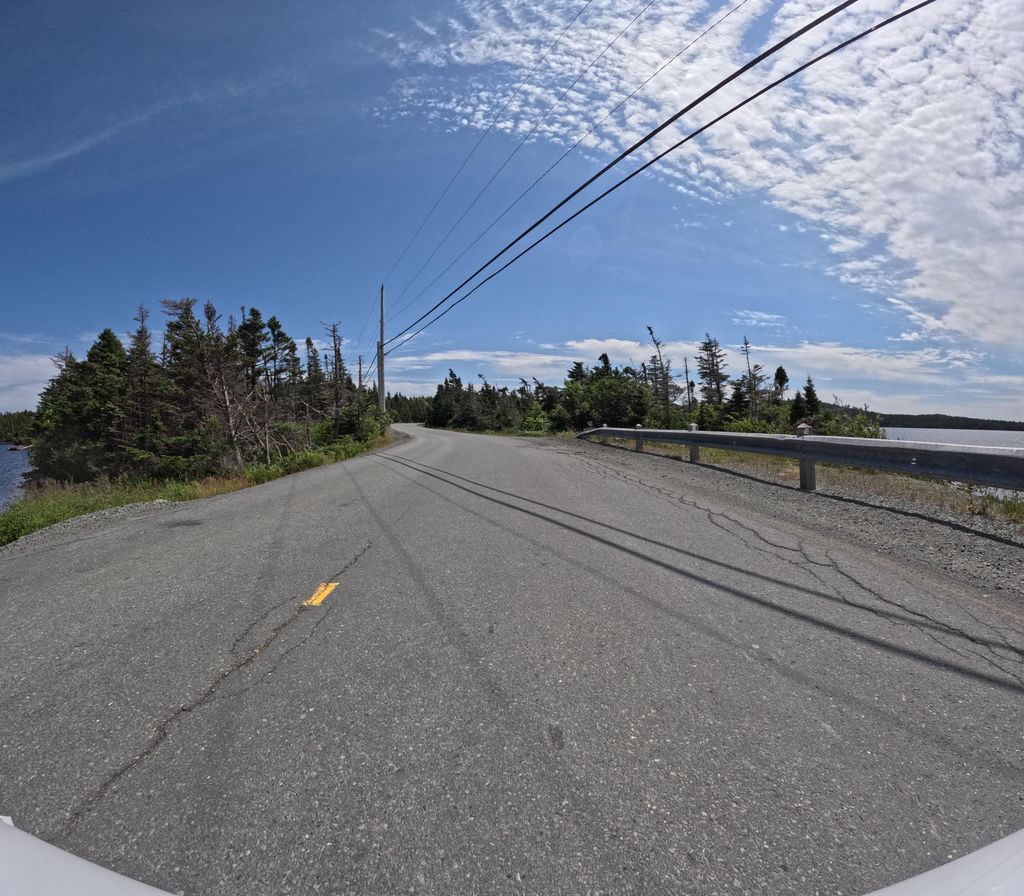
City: st_johns